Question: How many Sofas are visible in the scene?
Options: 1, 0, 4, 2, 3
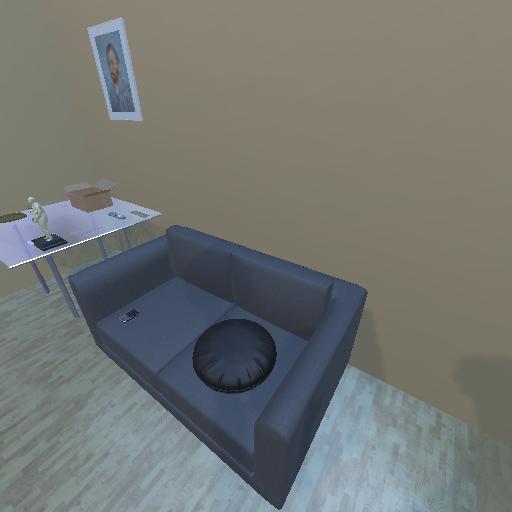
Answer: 1